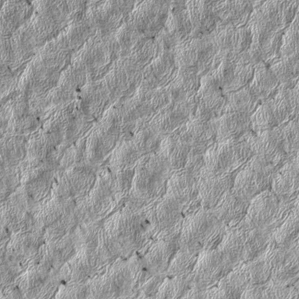
Label: frost